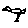
Label: bird